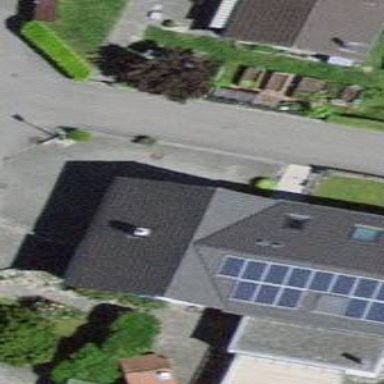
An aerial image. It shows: Detached building.